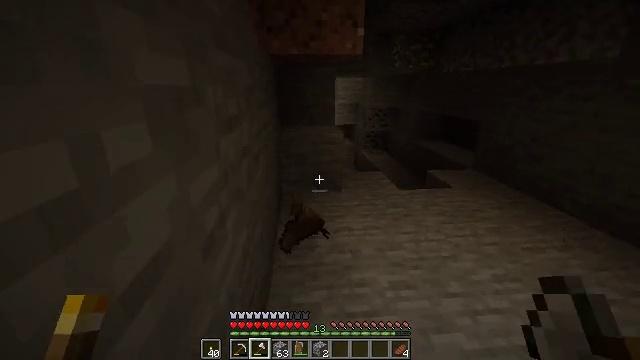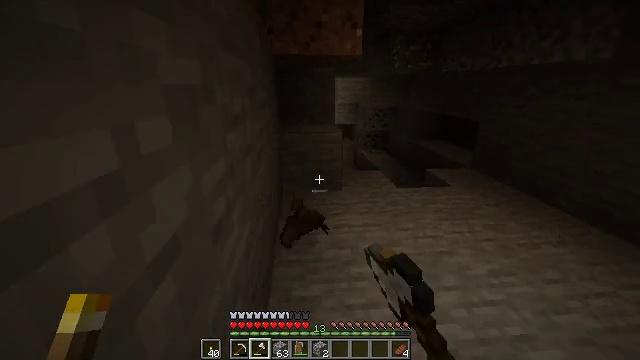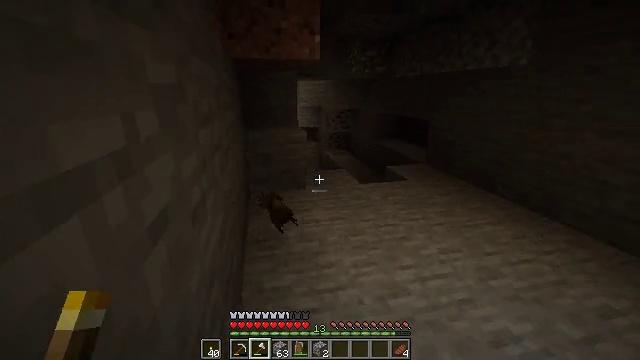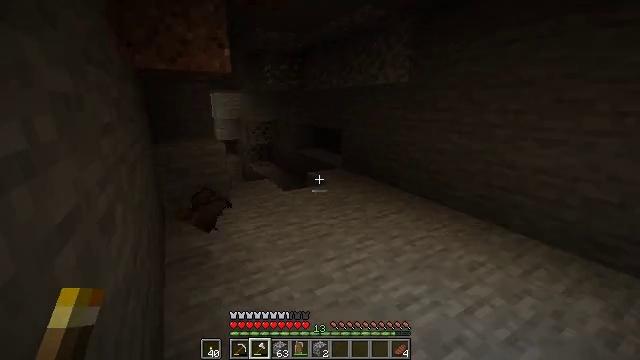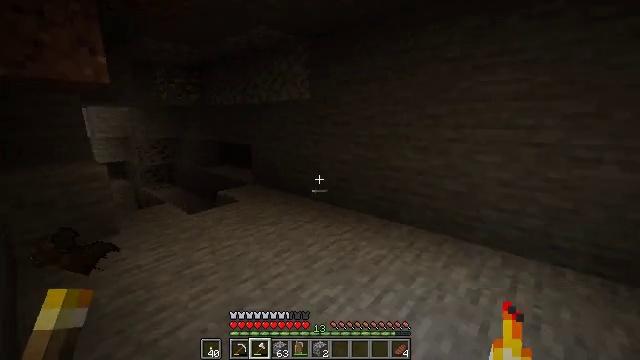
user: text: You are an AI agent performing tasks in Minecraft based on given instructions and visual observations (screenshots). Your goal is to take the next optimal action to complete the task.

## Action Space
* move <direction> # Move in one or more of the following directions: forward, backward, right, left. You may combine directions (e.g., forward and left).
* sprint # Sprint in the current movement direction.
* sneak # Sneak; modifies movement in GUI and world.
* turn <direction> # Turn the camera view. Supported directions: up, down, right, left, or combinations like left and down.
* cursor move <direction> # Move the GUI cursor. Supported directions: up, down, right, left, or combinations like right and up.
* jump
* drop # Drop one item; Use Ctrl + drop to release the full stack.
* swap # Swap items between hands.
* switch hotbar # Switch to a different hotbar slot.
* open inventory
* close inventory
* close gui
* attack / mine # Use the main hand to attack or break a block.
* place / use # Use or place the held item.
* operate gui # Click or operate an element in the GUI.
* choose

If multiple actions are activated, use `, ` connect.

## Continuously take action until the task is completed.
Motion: motion action
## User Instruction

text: Combat the bat.
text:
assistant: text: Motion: move back, attack / mine
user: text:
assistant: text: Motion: move back, turn right
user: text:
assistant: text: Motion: turn right and up
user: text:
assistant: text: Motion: turn right and up
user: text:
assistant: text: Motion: no_op